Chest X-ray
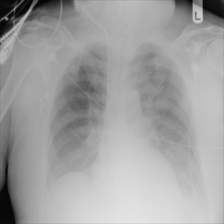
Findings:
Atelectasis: negative
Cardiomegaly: negative
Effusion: negative
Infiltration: negative
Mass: negative
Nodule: negative
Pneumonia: negative
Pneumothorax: negative
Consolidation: negative
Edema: negative
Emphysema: negative
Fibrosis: negative
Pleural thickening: negative
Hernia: negative